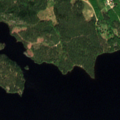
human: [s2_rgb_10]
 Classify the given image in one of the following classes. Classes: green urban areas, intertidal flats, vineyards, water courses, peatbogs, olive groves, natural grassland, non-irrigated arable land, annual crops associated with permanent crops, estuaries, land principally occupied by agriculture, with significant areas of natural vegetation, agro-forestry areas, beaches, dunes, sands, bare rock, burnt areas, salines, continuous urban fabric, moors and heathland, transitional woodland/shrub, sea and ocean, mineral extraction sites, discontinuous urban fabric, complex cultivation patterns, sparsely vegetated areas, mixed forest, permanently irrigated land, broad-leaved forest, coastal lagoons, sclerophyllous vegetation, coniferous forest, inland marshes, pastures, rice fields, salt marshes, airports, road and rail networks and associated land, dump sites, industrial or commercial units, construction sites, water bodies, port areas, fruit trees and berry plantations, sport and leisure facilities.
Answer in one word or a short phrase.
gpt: coniferous forest, transitional woodland/shrub, water bodies